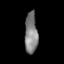
Tissue: lung
Cell type: Myeloid cells
Senescence score: 0.6852
Nuclear area (px): 517
Mean DAPI intensity: 129.103